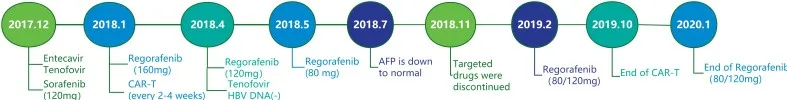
The treatment schedule for this patient.
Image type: chart (chart)